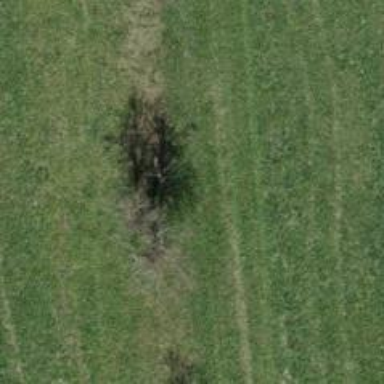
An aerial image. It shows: Deciduous tree with broadleaved leaves.